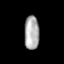
Tissue: prostate
Cell type: Fibroblasts
Senescence score: 0.7801
Nuclear area (px): 493
Mean DAPI intensity: 172.274